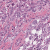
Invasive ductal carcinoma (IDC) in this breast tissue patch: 1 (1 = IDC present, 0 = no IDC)